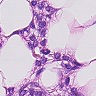
Metastatic tissue present: yes